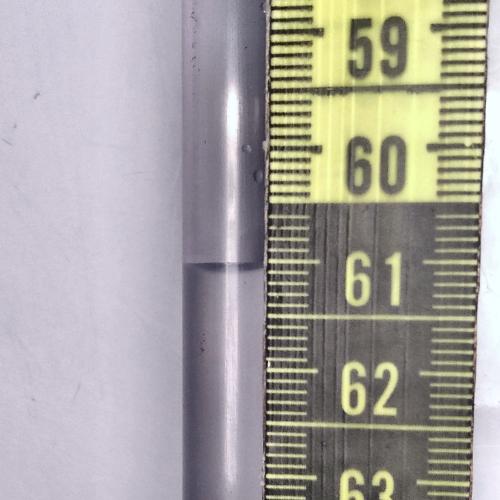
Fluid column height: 61.1 cm